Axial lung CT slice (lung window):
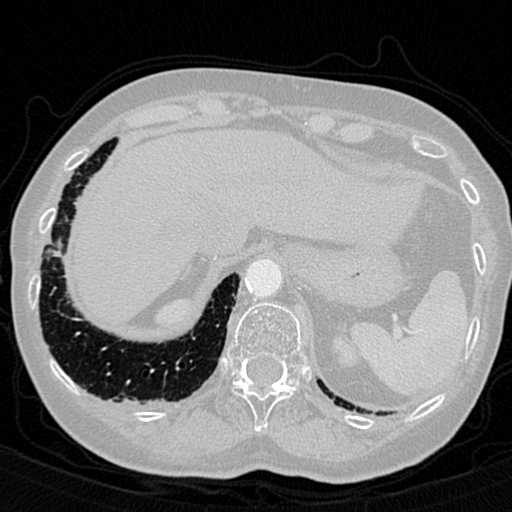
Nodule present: no